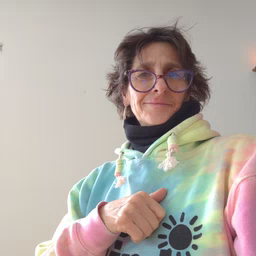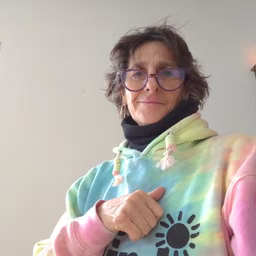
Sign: brother